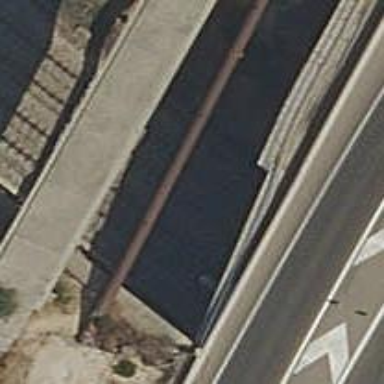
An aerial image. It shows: Railway tunnel with overhead electrified contact lines.